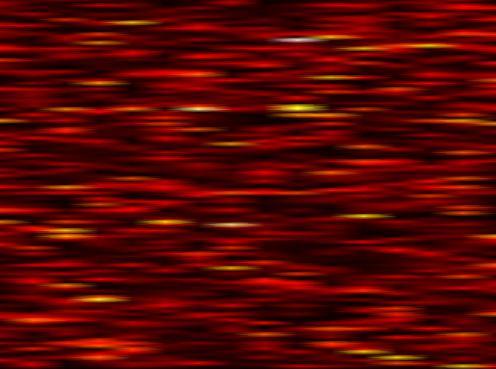
Label: FBMC